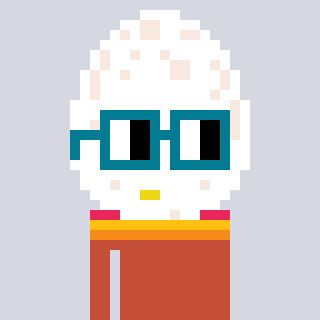
a pixel art character with square dark green glasses, a egg-shaped head and a rust-colored body on a cool background